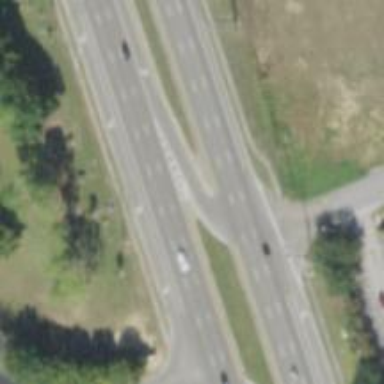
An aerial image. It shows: Trunk link highway.